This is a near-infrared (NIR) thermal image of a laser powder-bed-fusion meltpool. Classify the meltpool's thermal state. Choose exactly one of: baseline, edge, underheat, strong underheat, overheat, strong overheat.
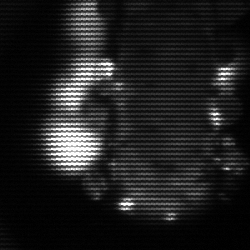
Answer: strong underheat